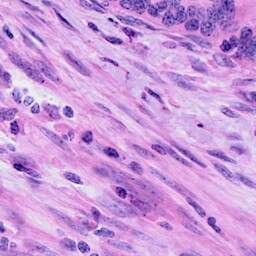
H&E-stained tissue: Cervix